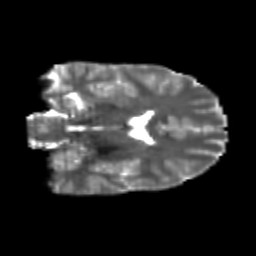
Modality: T2w
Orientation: coronal
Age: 21
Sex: male
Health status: healthy
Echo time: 0.074 s